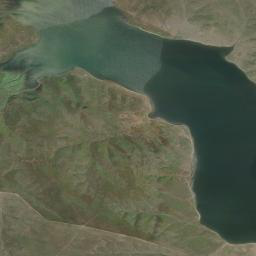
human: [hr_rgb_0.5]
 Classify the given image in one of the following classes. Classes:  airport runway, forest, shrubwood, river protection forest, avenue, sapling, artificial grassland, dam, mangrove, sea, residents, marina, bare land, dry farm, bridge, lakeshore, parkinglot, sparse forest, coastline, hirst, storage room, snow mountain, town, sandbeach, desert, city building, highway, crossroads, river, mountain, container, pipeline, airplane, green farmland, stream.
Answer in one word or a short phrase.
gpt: river